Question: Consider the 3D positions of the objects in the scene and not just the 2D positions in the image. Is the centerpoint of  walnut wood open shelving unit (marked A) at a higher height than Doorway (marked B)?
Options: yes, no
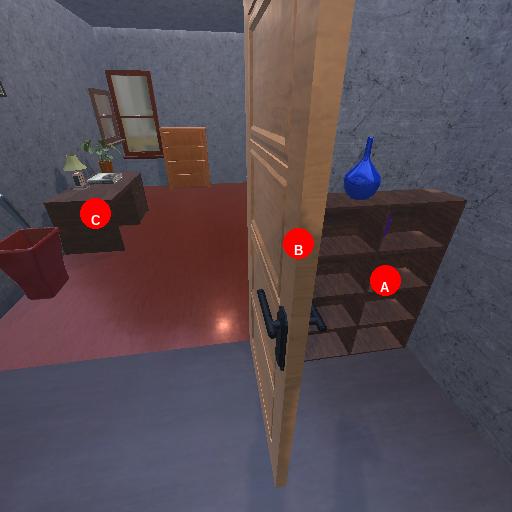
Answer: yes